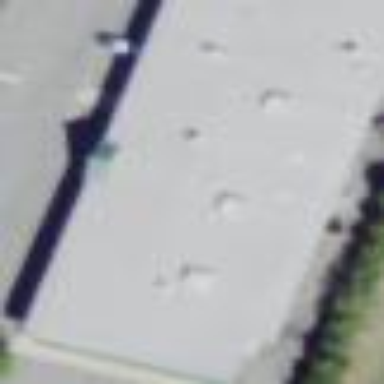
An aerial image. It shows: Supermarket located in building.